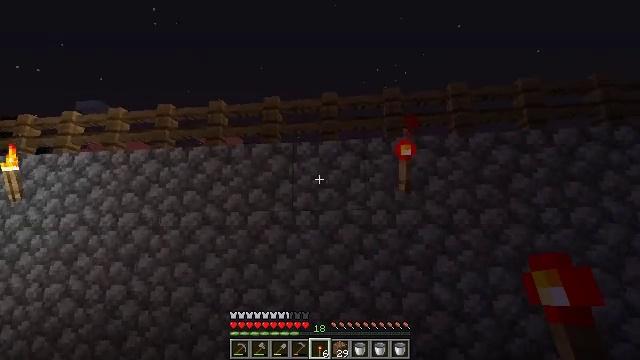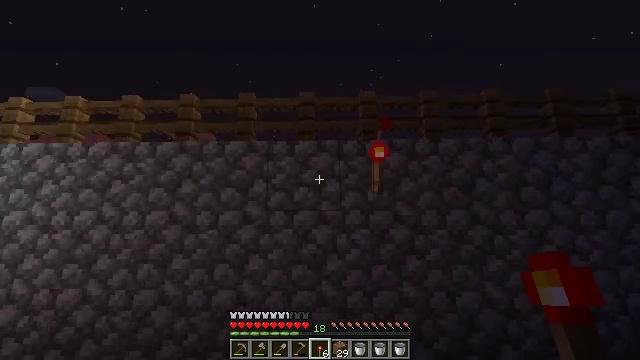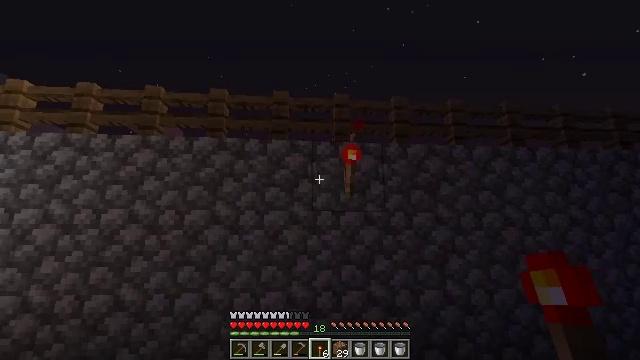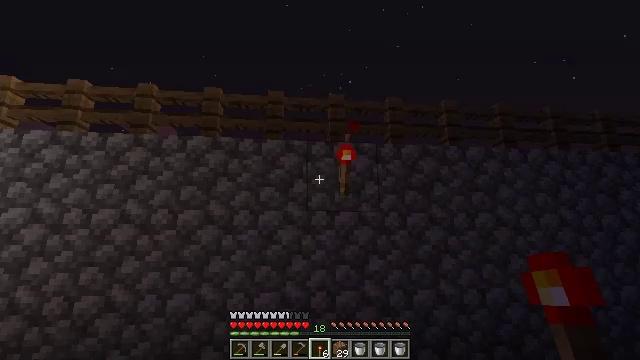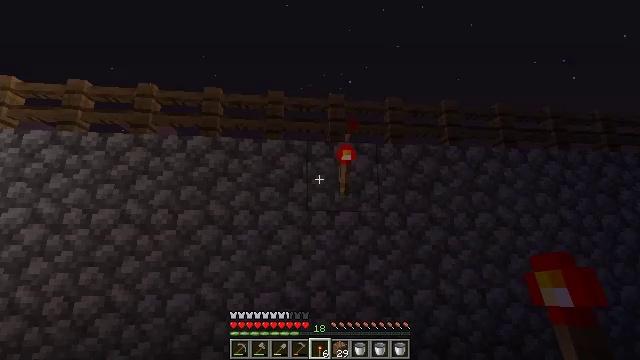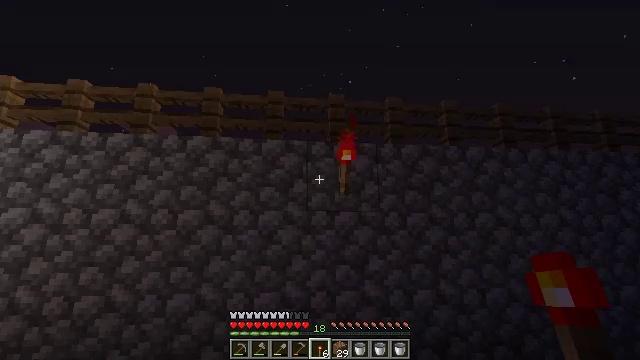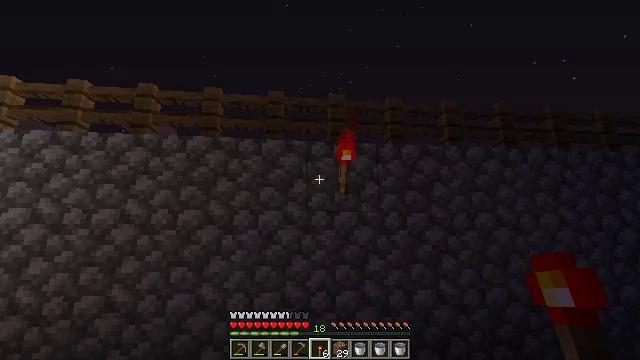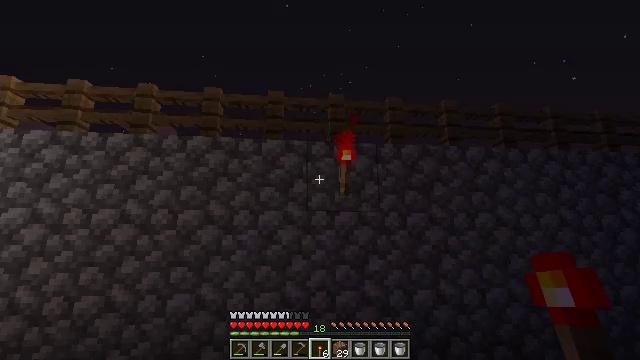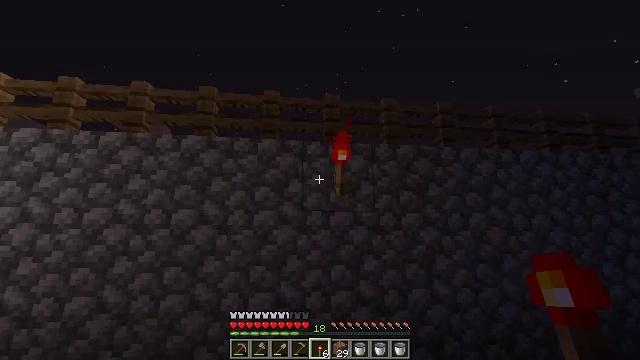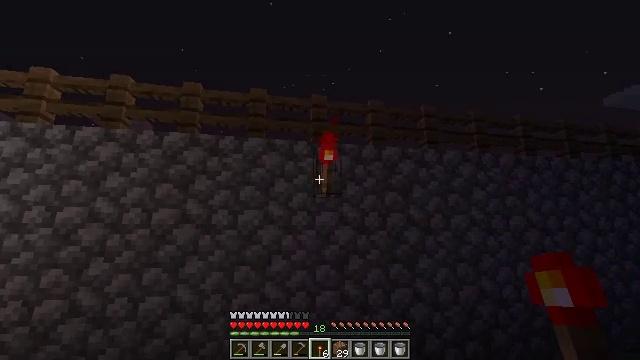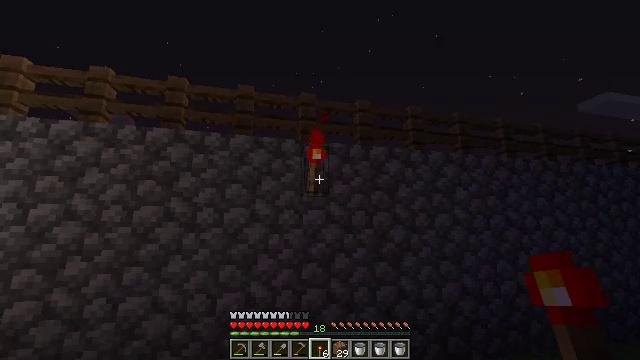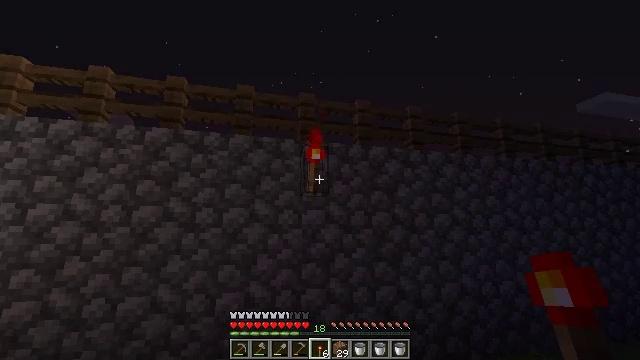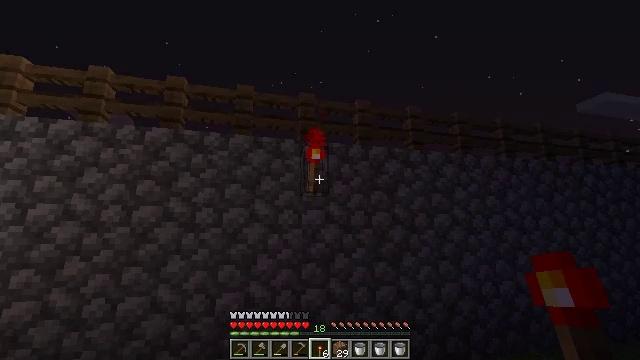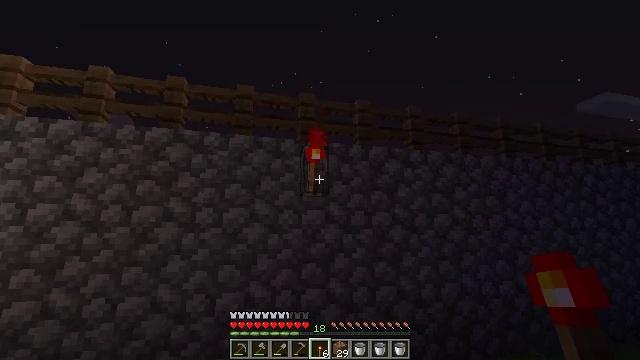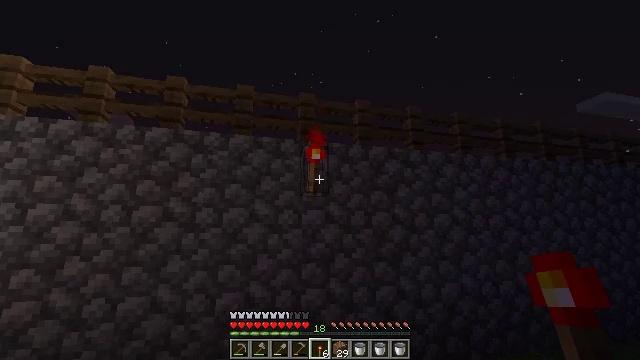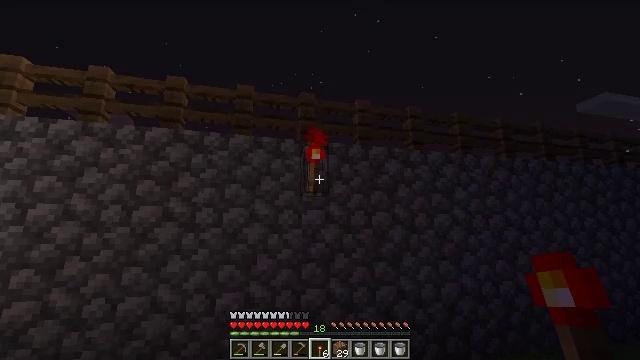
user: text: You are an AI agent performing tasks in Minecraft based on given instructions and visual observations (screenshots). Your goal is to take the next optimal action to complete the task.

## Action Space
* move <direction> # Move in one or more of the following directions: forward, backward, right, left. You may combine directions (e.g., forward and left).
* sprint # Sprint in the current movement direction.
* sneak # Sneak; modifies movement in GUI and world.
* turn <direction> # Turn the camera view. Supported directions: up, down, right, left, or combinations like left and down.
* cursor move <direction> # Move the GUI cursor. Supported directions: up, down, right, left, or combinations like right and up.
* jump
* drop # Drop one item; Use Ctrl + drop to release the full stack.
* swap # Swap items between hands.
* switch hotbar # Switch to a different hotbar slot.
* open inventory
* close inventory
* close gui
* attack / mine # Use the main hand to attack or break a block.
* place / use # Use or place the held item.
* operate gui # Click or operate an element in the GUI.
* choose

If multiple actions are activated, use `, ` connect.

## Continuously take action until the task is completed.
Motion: motion action
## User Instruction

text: Collect the redstone wall torch from the wall.
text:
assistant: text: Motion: turn right
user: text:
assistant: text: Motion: turn right
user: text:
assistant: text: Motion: turn right
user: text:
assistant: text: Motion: no_op
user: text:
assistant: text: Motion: no_op
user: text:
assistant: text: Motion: no_op
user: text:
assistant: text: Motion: no_op
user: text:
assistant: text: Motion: turn right
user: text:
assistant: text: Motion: turn right
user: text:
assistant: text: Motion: turn right
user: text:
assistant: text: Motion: no_op
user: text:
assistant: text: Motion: no_op
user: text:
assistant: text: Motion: no_op
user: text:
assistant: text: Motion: no_op
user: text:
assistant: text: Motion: no_op
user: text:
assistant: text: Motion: no_op
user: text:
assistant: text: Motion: no_op
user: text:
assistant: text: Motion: no_op
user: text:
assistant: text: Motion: no_op
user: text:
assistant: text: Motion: no_op
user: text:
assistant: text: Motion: no_op
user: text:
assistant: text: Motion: no_op
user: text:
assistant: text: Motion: no_op
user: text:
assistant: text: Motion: turn left
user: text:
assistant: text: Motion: turn left
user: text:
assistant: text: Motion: turn left
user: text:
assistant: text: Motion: turn left
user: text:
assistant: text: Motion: no_op
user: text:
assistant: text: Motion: no_op
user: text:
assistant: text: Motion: no_op